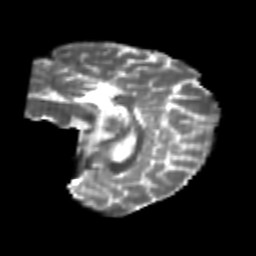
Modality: T2w
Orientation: sagittal
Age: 25
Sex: female
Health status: healthy
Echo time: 0.074 s